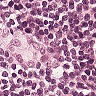
Metastatic tissue present: yes